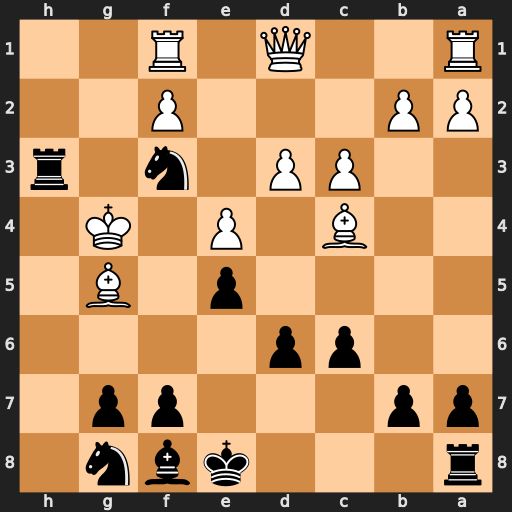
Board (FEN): r3kbn1/pp3pp1/2pp4/4p1B1/2B1P1K1/2PP1n1r/PP3P2/R2Q1R2
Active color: b
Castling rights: q
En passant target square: -
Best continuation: Nxg5 Bxf7+ Kxf7 Kxg5 Nh6 Qb3+ d5 Qxb7+ Be7+ Qxe7+ Kxe7